Question: How can i get an offline version of Android SDK Version 19 (KitKat) documentation?
In API ver. 9 there is a package named "Documentation for Android SDK" that brings a local copy of API9 docs to '<sdk>/docs', but there are no any equivalent packages for API19.

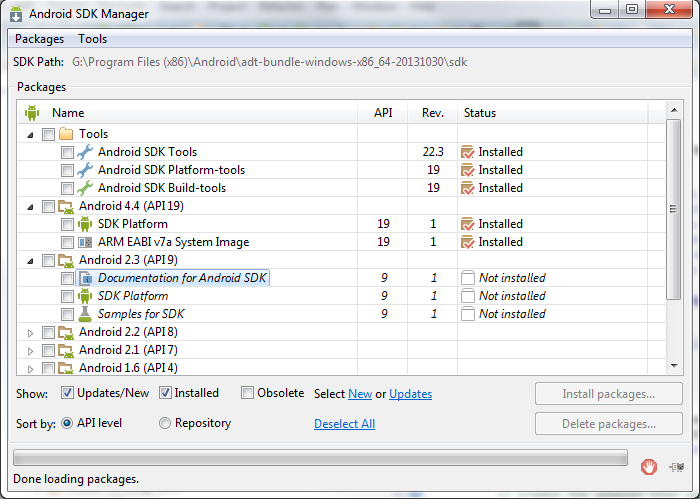
Answer: > but there are no any equivalent packages for API19
Yes, there are:

You are missing most of the SDK packages, based on what's showing in your screenshot. I recommend that you go into Tools > Options in the main menu, and click the "Clear Cache" button. Then, do Packages > Reload in the main menu, to try to pick up what you are missing.